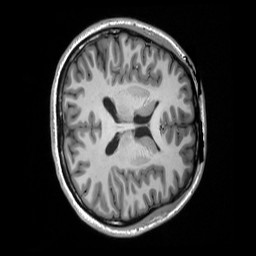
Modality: T1w
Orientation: axial
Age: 23